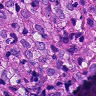
Metastatic tissue present: yes